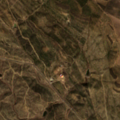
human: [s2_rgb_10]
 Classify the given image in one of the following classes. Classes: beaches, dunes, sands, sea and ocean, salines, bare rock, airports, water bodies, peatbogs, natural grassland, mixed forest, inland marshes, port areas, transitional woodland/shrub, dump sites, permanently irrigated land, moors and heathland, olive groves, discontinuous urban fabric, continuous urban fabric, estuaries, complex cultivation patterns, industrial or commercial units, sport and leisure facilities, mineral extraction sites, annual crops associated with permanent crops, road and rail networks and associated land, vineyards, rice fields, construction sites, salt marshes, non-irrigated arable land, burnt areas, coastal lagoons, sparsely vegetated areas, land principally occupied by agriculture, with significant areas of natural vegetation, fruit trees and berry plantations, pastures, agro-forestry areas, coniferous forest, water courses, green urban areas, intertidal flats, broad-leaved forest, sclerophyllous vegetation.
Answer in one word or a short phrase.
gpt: land principally occupied by agriculture, with significant areas of natural vegetation, transitional woodland/shrub